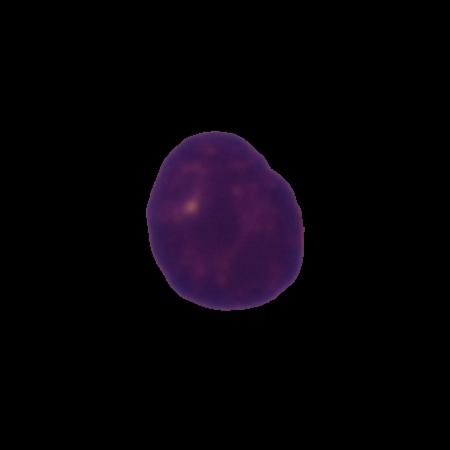
Label: healthy